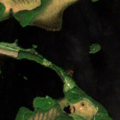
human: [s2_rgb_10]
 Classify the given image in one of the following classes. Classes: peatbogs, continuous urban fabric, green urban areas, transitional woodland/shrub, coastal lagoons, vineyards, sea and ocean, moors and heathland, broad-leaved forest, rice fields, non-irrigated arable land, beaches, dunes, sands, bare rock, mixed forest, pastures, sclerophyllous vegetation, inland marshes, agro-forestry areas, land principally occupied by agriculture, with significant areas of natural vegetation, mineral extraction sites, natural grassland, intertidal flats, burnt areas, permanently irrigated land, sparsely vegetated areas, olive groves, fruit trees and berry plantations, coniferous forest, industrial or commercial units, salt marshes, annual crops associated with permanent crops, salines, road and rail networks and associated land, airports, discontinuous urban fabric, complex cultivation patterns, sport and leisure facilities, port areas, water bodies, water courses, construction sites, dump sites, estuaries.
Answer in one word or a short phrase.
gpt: mixed forest, transitional woodland/shrub, peatbogs, water bodies